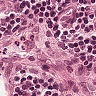
Metastatic tissue present: no